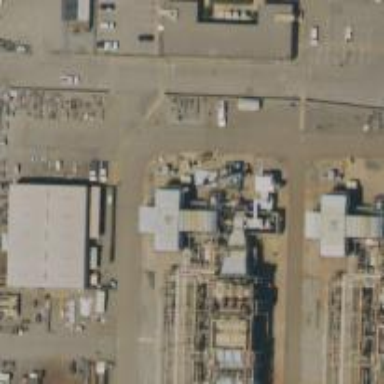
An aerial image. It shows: Gas turbine power generator.